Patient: sex M, age 46
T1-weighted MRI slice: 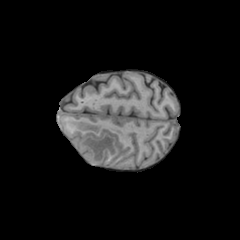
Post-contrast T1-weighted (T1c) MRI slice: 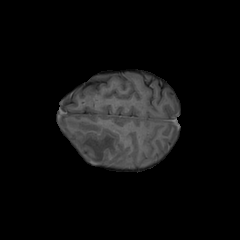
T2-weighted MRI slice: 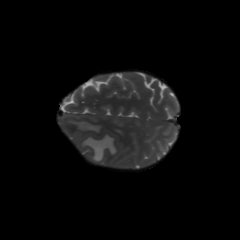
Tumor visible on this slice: yes
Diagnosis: Glioblastoma, IDH-wildtype
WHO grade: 4